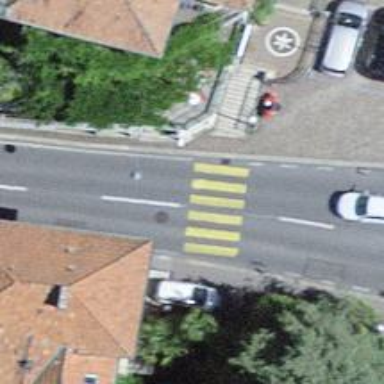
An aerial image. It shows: Uncontrolled road crossing with markings.